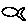
Label: fish